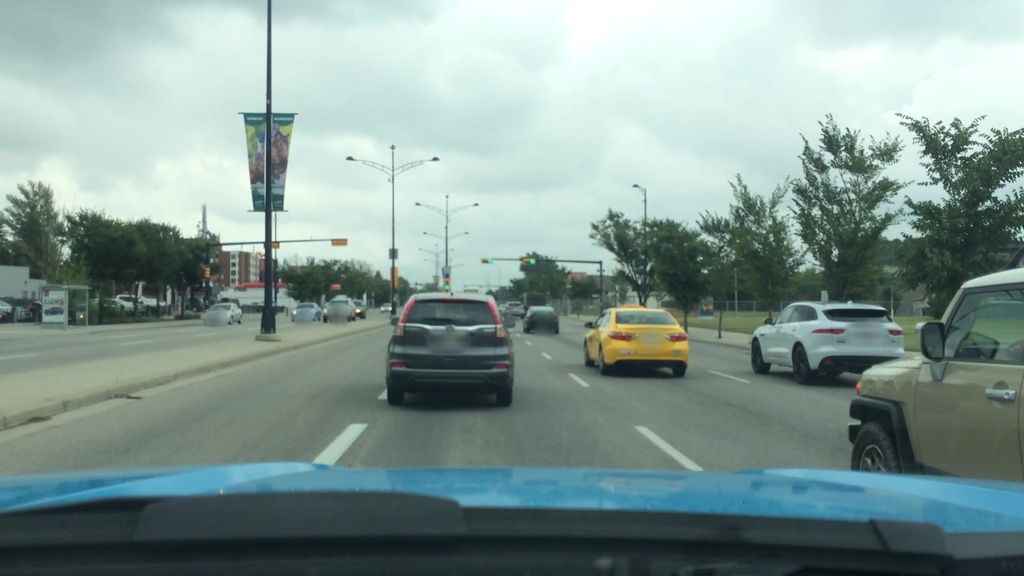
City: calgary